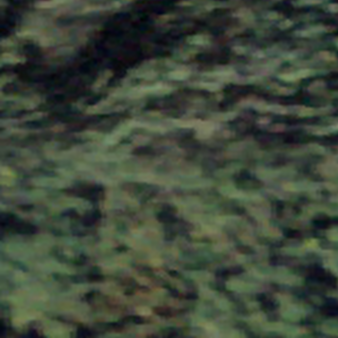
Label: other